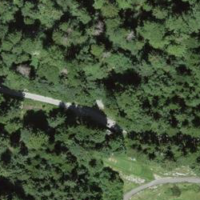
EUNIS habitat code: 43
Species observed at this site:
Epipactis helleborine